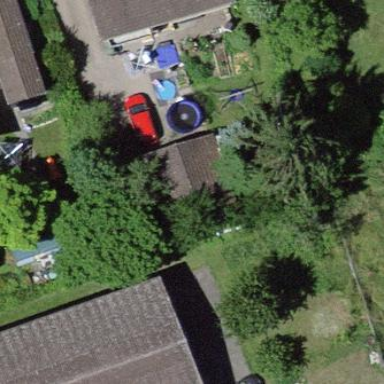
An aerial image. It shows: Garage building.